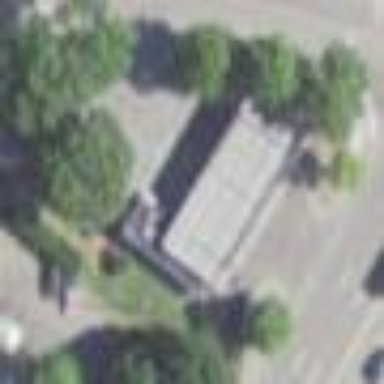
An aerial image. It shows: Fuel station.